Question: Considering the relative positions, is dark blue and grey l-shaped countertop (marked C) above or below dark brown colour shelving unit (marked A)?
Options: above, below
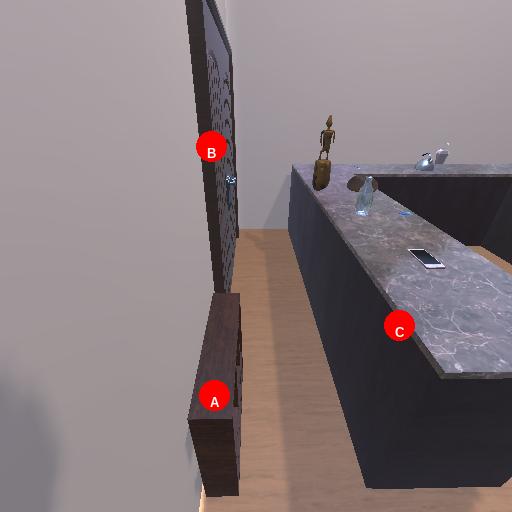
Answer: above